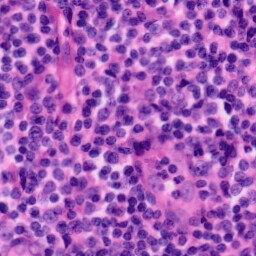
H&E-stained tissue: Tonsil